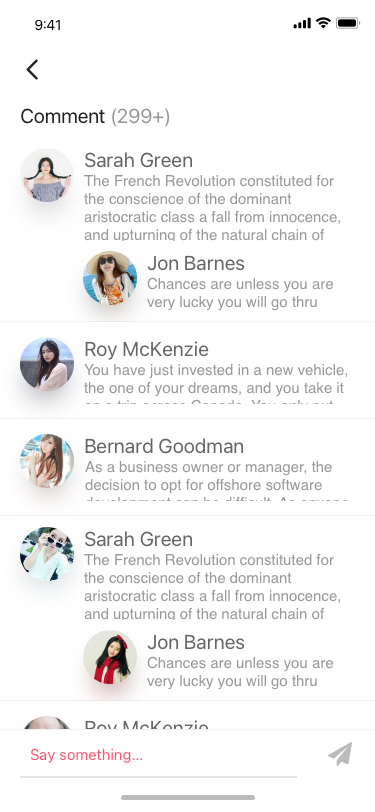
Text in this UI design:
Comment (299+)
Sarah Green
The French Revolution constituted for the conscience of the dominant aristocratic class a fall from innocence, and upturning of the natural chain of events that resounded all over Europe
Jon Barnes
Chances are unless you are very lucky you will go thru many different relationships before you find your special someone. Finding your sole mate is like gambling. In poker and blackjack you may have to play dozens of hands until you get a winning hand, and it is the same with relationships.

During your life you will probably meet some people who seem like they may be the one, or that they are close, but still have the feeling that something else is missing. My advice is that if you are not happy, because something seems like it is missing, then it usually is not right.

Before I found my special someone, I was in a relationship for over 10 years, and I thought everything was great, until I started to seriously consider getting married. Then I noticed that we had so little in common and in reality wanted so many different things out of life and one day we both realized there was much about each of us that we both wanted from someone, but it was not us that we wanted.

Then one day I decided I had enough of trying to go to clubs and bars to meet people. I was sick and tired of trying to find someone in the time it takes to finish a drink. It always seemed the ladies I would meet were all wrong for me, or they seemed great after talking to them for 5 minutes but they seemed to have no interest in me.

Then one day I had an idea, it was not an original idea but I decided to use the internet to try to find the right person for me. So I proceeded to make a myspace profile. On this page I tried to put the real me and not the funny guy trying to be charming that was looking for love at the bar.

And as I would at the poker rooms I went all in, I poured my heart and sole into this. I wrote what I wanted and wrote down who I truly think I am and not who I want to be, and I was rewarded by 1 email responding to my site.

It was amazing; the response I got was like a dream. Imagine you are sitting in a Las Vegas casino playing poker. You are down to your last few dollars, you go all in and you wind up being dealt a Royal Flush, and suddenly the sky is bluer, the grass is greener, and all your worries seem to just fade away.

At first things were a little awkward for the both of us. We decided to hold of on actually meeting until we got to know each other first. We spent a month just talking everyday on the internet. You can really open up to someone and show them the real you and not have to worry about rejection on the internet, after all you are just a faceless ghost, and if things don’t work out you could be sitting next to her on the bus one day without ever knowing it.

The key to finding happiness is realizing you are going to bust more then you are going to get blackjack, but you must keep trying, trying to remember you only need to find the real thing once.
Roy McKenzie
You have just invested in a new vehicle, the one of your dreams, and you take it on a trip across Canada. You only put gas in it and drive sightseeing and following your nose. Filters and oil changes are ignored. The car breaks down in the middle of that long stretch of road between Manitoba and Alberta. It takes two days to get you up and running and the bill is more than a year’s worth of oil changes and regular maintenance. Just like the family vehicle, your business computer systems require regular maintenance to ensure optimum system performance and uptime to prevent productivity losses. What really happens during system failure?

The user is unable to do their job using the productivity tools you have provided Potentially this may affect two or more employees if their activities are linked The system failure may be enterprise wide, causing everyone down time The failure may happen at the “worst possible time”. Closing date for an RFP submission, payroll, month-end or year-end or ???? There may be total data loss

The people affected must contact the support person and explain the issue. Hopefully, the service provider is immediately available and they must only wait while the technician travels to the site. Once on site, the technician must diagnose the problem and implement the repair. Will parts be needed? Will they need to be ordered? Will a temporary loaner be required? Will software need to be reloaded? Will software support need to be contacted?

All of these will add to the time to resolve the problem. During this time one or more of your staff will be unable to do their job using the tools provided. How much money is lost in employee downtime, lost sales opportunities, damaged client information, investments to rebuild data, and potentially no available back-up? Emergency callout rates for the service provider may be in effect. Express shipping costs, Software support costs, and data recovery costs may apply. You are looking at an expensive solution! What is the cost of a pro-active repair?

With an affordable investment, you will find a program of regularly scheduled preventive maintenance to be most valuable and the best return on your dollar. This type of activity will avoid down time and loss of production from employees. Your investment would pay for itself by eliminating a major system failure or data loss. Loss of service to user scheduled for a time of minimum requirements. User can pre-plan alternate activity Cost of labour at reduced prescheduled rate Cost of parts without emergency shipping costs Find a solid company that will provide a program of regularly scheduled maintenance visits who will become familiar with your computer and network system. That technician should visit the site and document all computer and networking hardware, peripherals and all operating systems, productivity and application software. This will give you both a solid understanding of the current network environment and will provide a starting point for a preventive maintenance program. This site visit will also enable you to analyze and improve efficiencies within your system. There are many other advantages in this type of process that should include: Reduces the incidence of emergency and service calls. IT service able to be budgeted for more accurately. Proactive preventive maintenance solves issues before they become problems. Reduces IT cost per user by improving system uptime and productivity. Discounted hourly rate based on a minimum site visit. Timely accounting for all work performed. Dependable and reliable tools to operate your business. When you invest in a tool to get your work done, you would not think of not maintaining it and your network system is no different; it is a critical tool that needs to be maintained. Plan for it, budget for it and it will give you a solid system to improve your bottom line.
Bernard Goodman
As a business owner or manager, the decision to opt for offshore software development can be difficult. As anyone who has experience knows, there are advantages and disadvantages to outsourcing software development. How then, do you balance the risks and rewards and come out on top? Here are five tips to ensure that you receive an excellent return on investment:

1. Complex project management experience. When selecting an offshore software development company, ensure that they have extensive experience in complex project management. The company’s internal team should run like a well-oiled machine, and they should have longstanding relationships with their own subcontractors. 2. Specialized knowledge and expertise. The most agile software development companies have an extensive network of specialists. These specialists may not be on the company payroll (which is why the company can offer you significant cost savings), but they can be depended upon to complete the necessary tasks on time and within the budget. 3. Knowledge of your industry. In theory, offshore software development companies should be able to perform custom software development for any type of business. There will be less of a learning curve, though, and greater chances for success, if the company has knowledge of your industry or a related industry. For this reason, ask for referrals and determine if the projects the company has managed are similar to or in alignment with the goals of your project.

4. Delineate areas of responsibility. Chances are, you’re considering hiring an offshore software development company because you don’t have the in-house expertise to get the job done and know that it is more cost-effective to outsource the project. Nonetheless, you will need to actively participate in a needs assessment and at various benchmarks throughout the life of the project. By creating a clear delineation of areas of responsibility, you will have a clear understanding of the number of staff hours you need to devote to the project, and plan accordingly. 5. High standards. Both you and the offshore software development company you choose should adhere to high standards. Aside from the talent of the technical experts involved, successful custom software development depends upon rigorous testing. The most dependable companies use the highest industry standards in testing each aspect of the products they create so that you receive a product that is ready to implement. Essentially, the most successful offshore software development companies are competent and flexible, and see their role as an information technology partner who solves your software problems, supports your team, and manages your projects from beginning to end. When you choose such a company, you can rest assured that you will receive an excellent return on investment.
Marion Simmons
You have just invested in a new vehicle, the one of your dreams, and you take it on a trip across Canada. You only put gas in it and drive sightseeing and following your nose. Filters and oil changes are ignored. The car breaks down in the middle of that long stretch of road between Manitoba and Alberta. It takes two days to get you up and running and the bill is more than a year’s worth of oil changes and regular maintenance. Just like the family vehicle, your business computer systems require regular maintenance to ensure optimum system performance and uptime to prevent productivity losses. What really happens during system failure?

The user is unable to do their job using the productivity tools you have provided Potentially this may affect two or more employees if their activities are linked The system failure may be enterprise wide, causing everyone down time The failure may happen at the “worst possible time”. Closing date for an RFP submission, payroll, month-end or year-end or ???? There may be total data loss

The people affected must contact the support person and explain the issue. Hopefully, the service provider is immediately available and they must only wait while the technician travels to the site. Once on site, the technician must diagnose the problem and implement the repair. Will parts be needed? Will they need to be ordered? Will a temporary loaner be required? Will software need to be reloaded? Will software support need to be contacted?

All of these will add to the time to resolve the problem. During this time one or more of your staff will be unable to do their job using the tools provided. How much money is lost in employee downtime, lost sales opportunities, damaged client information, investments to rebuild data, and potentially no available back-up? Emergency callout rates for the service provider may be in effect. Express shipping costs, Software support costs, and data recovery costs may apply. You are looking at an expensive solution! What is the cost of a pro-active repair?

With an affordable investment, you will find a program of regularly scheduled preventive maintenance to be most valuable and the best return on your dollar. This type of activity will avoid down time and loss of production from employees. Your investment would pay for itself by eliminating a major system failure or data loss. Loss of service to user scheduled for a time of minimum requirements. User can pre-plan alternate activity Cost of labour at reduced prescheduled rate Cost of parts without emergency shipping costs Find a solid company that will provide a program of regularly scheduled maintenance visits who will become familiar with your computer and network system. That technician should visit the site and document all computer and networking hardware, peripherals and all operating systems, productivity and application software. This will give you both a solid understanding of the current network environment and will provide a starting point for a preventive maintenance program. This site visit will also enable you to analyze and improve efficiencies within your system. There are many other advantages in this type of process that should include: Reduces the incidence of emergency and service calls. IT service able to be budgeted for more accurately. Proactive preventive maintenance solves issues before they become problems. Reduces IT cost per user by improving system uptime and productivity. Discounted hourly rate based on a minimum site visit. Timely accounting for all work performed. Dependable and reliable tools to operate your business. When you invest in a tool to get your work done, you would not think of not maintaining it and your network system is no different; it is a critical tool that needs to be maintained. Plan for it, budget for it and it will give you a solid system to improve your bottom line.
Sarah Green
The French Revolution constituted for the conscience of the dominant aristocratic class a fall from innocence, and upturning of the natural chain of events that resounded all over Europe
Jon Barnes
Chances are unless you are very lucky you will go thru many different relationships before you find your special someone. Finding your sole mate is like gambling. In poker and blackjack you may have to play dozens of hands until you get a winning hand, and it is the same with relationships.

During your life you will probably meet some people who seem like they may be the one, or that they are close, but still have the feeling that something else is missing. My advice is that if you are not happy, because something seems like it is missing, then it usually is not right.

Before I found my special someone, I was in a relationship for over 10 years, and I thought everything was great, until I started to seriously consider getting married. Then I noticed that we had so little in common and in reality wanted so many different things out of life and one day we both realized there was much about each of us that we both wanted from someone, but it was not us that we wanted.

Then one day I decided I had enough of trying to go to clubs and bars to meet people. I was sick and tired of trying to find someone in the time it takes to finish a drink. It always seemed the ladies I would meet were all wrong for me, or they seemed great after talking to them for 5 minutes but they seemed to have no interest in me.

Then one day I had an idea, it was not an original idea but I decided to use the internet to try to find the right person for me. So I proceeded to make a myspace profile. On this page I tried to put the real me and not the funny guy trying to be charming that was looking for love at the bar.

And as I would at the poker rooms I went all in, I poured my heart and sole into this. I wrote what I wanted and wrote down who I truly think I am and not who I want to be, and I was rewarded by 1 email responding to my site.

It was amazing; the response I got was like a dream. Imagine you are sitting in a Las Vegas casino playing poker. You are down to your last few dollars, you go all in and you wind up being dealt a Royal Flush, and suddenly the sky is bluer, the grass is greener, and all your worries seem to just fade away.

At first things were a little awkward for the both of us. We decided to hold of on actually meeting until we got to know each other first. We spent a month just talking everyday on the internet. You can really open up to someone and show them the real you and not have to worry about rejection on the internet, after all you are just a faceless ghost, and if things don’t work out you could be sitting next to her on the bus one day without ever knowing it.

The key to finding happiness is realizing you are going to bust more then you are going to get blackjack, but you must keep trying, trying to remember you only need to find the real thing once.
Roy McKenzie
You have just invested in a new vehicle, the one of your dreams, and you take it on a trip across Canada. You only put gas in it and drive sightseeing and following your nose. Filters and oil changes are ignored. The car breaks down in the middle of that long stretch of road between Manitoba and Alberta. It takes two days to get you up and running and the bill is more than a year’s worth of oil changes and regular maintenance. Just like the family vehicle, your business computer systems require regular maintenance to ensure optimum system performance and uptime to prevent productivity losses. What really happens during system failure?

The user is unable to do their job using the productivity tools you have provided Potentially this may affect two or more employees if their activities are linked The system failure may be enterprise wide, causing everyone down time The failure may happen at the “worst possible time”. Closing date for an RFP submission, payroll, month-end or year-end or ???? There may be total data loss

The people affected must contact the support person and explain the issue. Hopefully, the service provider is immediately available and they must only wait while the technician travels to the site. Once on site, the technician must diagnose the problem and implement the repair. Will parts be needed? Will they need to be ordered? Will a temporary loaner be required? Will software need to be reloaded? Will software support need to be contacted?

All of these will add to the time to resolve the problem. During this time one or more of your staff will be unable to do their job using the tools provided. How much money is lost in employee downtime, lost sales opportunities, damaged client information, investments to rebuild data, and potentially no available back-up? Emergency callout rates for the service provider may be in effect. Express shipping costs, Software support costs, and data recovery costs may apply. You are looking at an expensive solution! What is the cost of a pro-active repair?

With an affordable investment, you will find a program of regularly scheduled preventive maintenance to be most valuable and the best return on your dollar. This type of activity will avoid down time and loss of production from employees. Your investment would pay for itself by eliminating a major system failure or data loss. Loss of service to user scheduled for a time of minimum requirements. User can pre-plan alternate activity Cost of labour at reduced prescheduled rate Cost of parts without emergency shipping costs Find a solid company that will provide a program of regularly scheduled maintenance visits who will become familiar with your computer and network system. That technician should visit the site and document all computer and networking hardware, peripherals and all operating systems, productivity and application software. This will give you both a solid understanding of the current network environment and will provide a starting point for a preventive maintenance program. This site visit will also enable you to analyze and improve efficiencies within your system. There are many other advantages in this type of process that should include: Reduces the incidence of emergency and service calls. IT service able to be budgeted for more accurately. Proactive preventive maintenance solves issues before they become problems. Reduces IT cost per user by improving system uptime and productivity. Discounted hourly rate based on a minimum site visit. Timely accounting for all work performed. Dependable and reliable tools to operate your business. When you invest in a tool to get your work done, you would not think of not maintaining it and your network system is no different; it is a critical tool that needs to be maintained. Plan for it, budget for it and it will give you a solid system to improve your bottom line.
Say something…